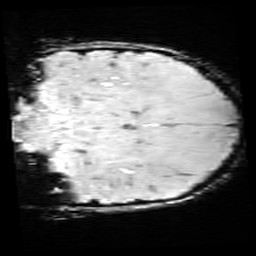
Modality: SWI
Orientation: coronal
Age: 11
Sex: female
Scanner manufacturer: siemens
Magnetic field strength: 3 T
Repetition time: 0.027 s
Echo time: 0.02 s